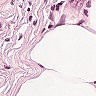
Metastatic tissue present: yes